Question: I always have some problems with IE. The problem is that my website must work on every browser, including IE.
Everything works well for the ckeditor plugin named prgfilemanager (I can add pictures into my ckeditor textarea). Every browser are working except IE... I first succeed displaying ckeditor using
'''
<meta http-equiv="X-UA-Compatible" content="IE=9.0">
'''
Without that meta, the textarea isn't a ckeditor textarea.
My problem is that when I try to add pictures, nothing happens .
When I click to search pictures there is a popup with the interface with no root..
If i write 'http://XXX/ckeditor/plugins/pgrfilemanager/PGRFileManager.php?type=Image&CKEditor=Description&XXX' everything works well on every browser except for IE..
I'm on IE9. How to make pgrfilemanager working on IE 9 ?

This is what IE gives me
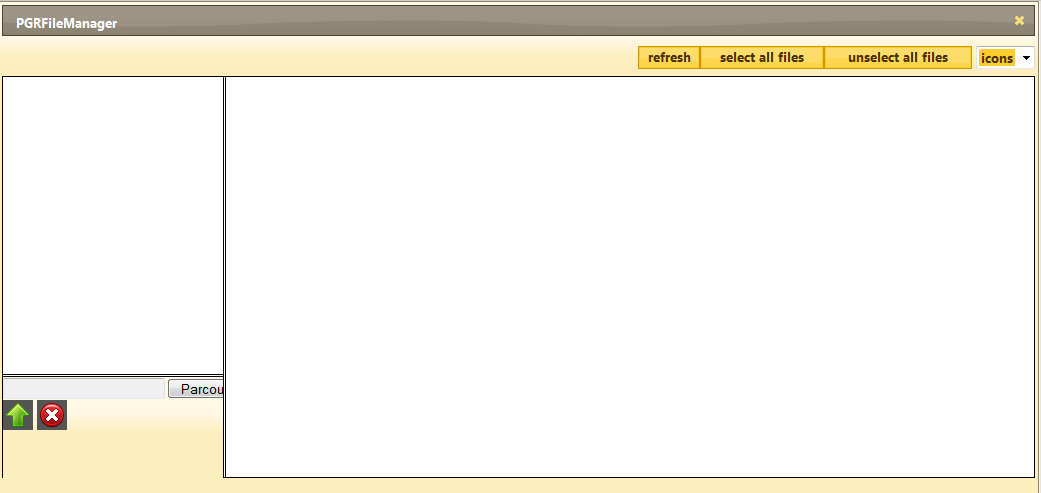
Answer: I found how to make it work. As I said, I used '<meta http-equiv="X-UA-Compatible" content="IE=9.0">' in my files to make ckeditor working. What to do if you have the same problem that I HAD, in 'ckeditor\plugins\pgrfilemanager', open 'PGRFileManager.php' and add the meta '<meta http-equiv="X-UA-Compatible" content="IE=9.0">' on the '<head>'. Like
'''
<head>
<!-- ADD THIS -->
<meta http-equiv="X-UA-Compatible" content="IE=9.0">
<meta http-equiv="content-type" content="text/html; charset=utf-8" />
<title>PGRFileManager v2.1.0</title>
<link rel="stylesheet" type="text/css" href="css/sunny2/jquery-ui-1.8.1.custom.css" />
<link rel="stylesheet" type="text/css" href="css/jquery.treeview.css" />
<link rel="stylesheet" type="text/css" href="css/fancybox/jquery.fancybox.css" />
<link rel="stylesheet" type="text/css" href="css/PGRFileManager.css" />
<script type="text/javascript" src="js/jquery-1.4.2.min.js"></script>
<script type="text/javascript" src="js/jquery-ui-1.8.1.custom.min.js"></script>
<script type="text/javascript" src="js/jquery.treeview.js"></script>
<script type="text/javascript" src="SWFUpload v2.2.0.1 Core/swfupload.js"></script>
<script type="text/javascript" src="js/jquery.i18n.js"></script>
<script type="text/javascript" src="js/jquery.fancybox-1.2.1.pack.js"></script>
<?php if (PGRFileManagerConfig::$ckEditorScriptPath):?>
<script type="text/javascript" src="<?php echo PGRFileManagerConfig::$ckEditorScriptPath ?>"></script>
<?php endif;?>
<script type="text/javascript" src="lang/lang.js"></script>
<script type="text/javascript" src="js/PGRUploader.js"></script>
<script type="text/javascript" src="js/PGRContextMenu.js"></script>
<script type="text/javascript" src="js/PGRSelectable.js"></script>
<script type="text/javascript" src="js/PGRFileManager.js"></script>
<script type="text/javascript" src="js/PGRFileManagerContent.js"></script>
</head>
'''